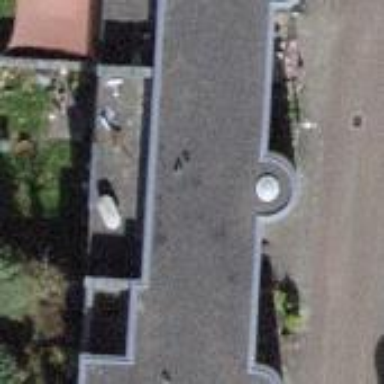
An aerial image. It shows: Simple and straightforward house.